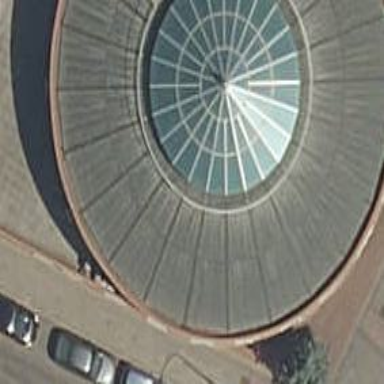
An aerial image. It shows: Building part with dome-shaped roof.